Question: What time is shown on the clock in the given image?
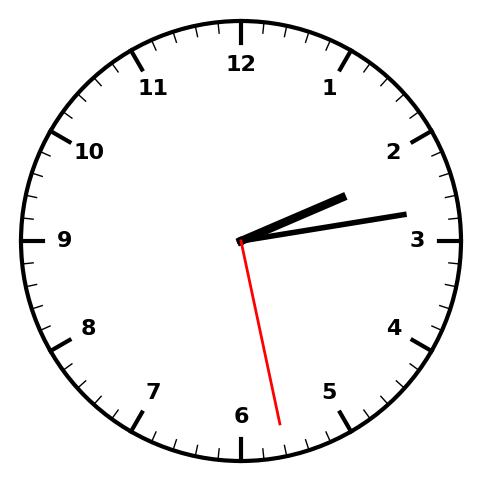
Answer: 02:13:28